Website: lowes
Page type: review-order
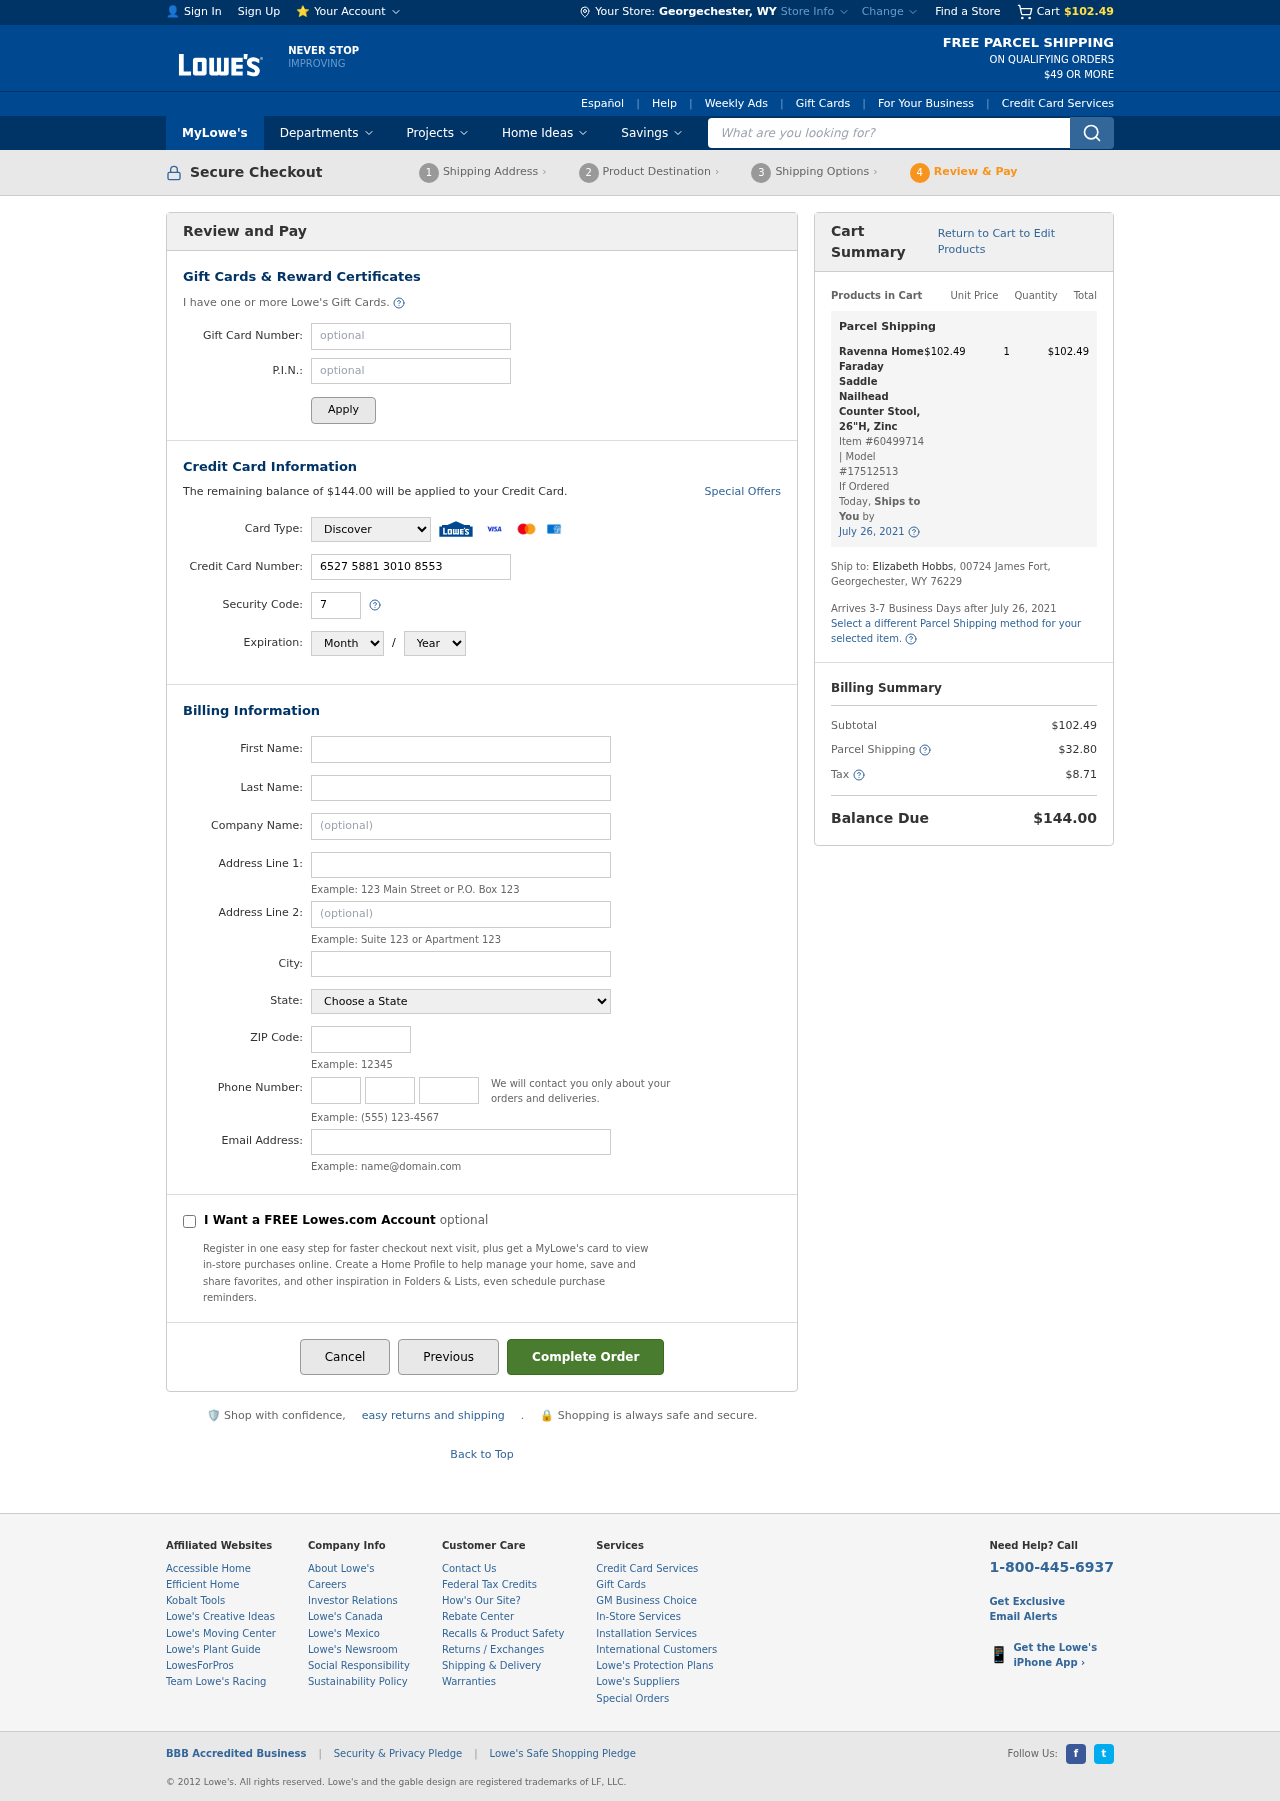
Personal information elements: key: PII_CARD_CVV
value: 754
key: PII_CARD_EXPIRY_MONTH
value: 06
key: PII_CARD_EXPIRY_YEAR
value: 30
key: PII_CARD_NUMBER
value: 6527 5881 3010 8553
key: PII_CARD_TYPE
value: Discover
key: PII_CITY
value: Georgechester
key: PII_CITY_STATE
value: Georgechester, WY
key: PII_EMAIL
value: elizabeth_hobbs@gmail.com
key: PII_FIRSTNAME
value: Elizabeth
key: PII_LASTNAME
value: Hobbs
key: PII_PHONE_AREA
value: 283
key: PII_PHONE_PREFIX
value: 618
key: PII_PHONE_SUFFIX
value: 6118
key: PII_POSTCODE
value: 76229
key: PII_STATE
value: Wyoming
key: PII_STREET
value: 00724 James Fort
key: PII_STREET2
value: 00724 James Fort
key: PII_FULLNAME2
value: Elizabeth Hobbs
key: PII_STATE_ABBR
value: WY
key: PII_POSTCODE_FULL
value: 76229
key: PII_CITY_STATE_ZIP
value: Georgechester, WY 76229
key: PII_POSTCODE_NUMERIC
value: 76229
Product elements: key: PRODUCT1_NAME
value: Ravenna Home Faraday Saddle Nailhead Counter Stool, 26"H, Zinc
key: PRODUCT1_PRICE
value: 102.49
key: PRODUCT1_QUANTITY
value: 1
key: PRODUCT1_ITEM_NUMBER
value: Item #60499714
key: PRODUCT1_MODEL_NUMBER
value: Model #17512513
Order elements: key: ORDER_SUBTOTAL
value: $102.49
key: ORDER_BALANCE_DUE
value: $144.00
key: ORDER_SHIPPING_DATE
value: July 26, 2021
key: ORDER_ITEM_TOTAL
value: $102.49
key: ORDER_SHIPPING_DATE2
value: July 26, 2021
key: ORDER_SHIPPING_COST
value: $32.80
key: ORDER_TAX
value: $8.71
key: ORDER_TOTAL
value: $144.00
Search elements: key: HEADER_SEARCH
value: What are you looking for?